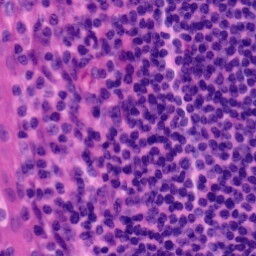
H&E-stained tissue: Tonsil